Field crop: maize
Growth stage: 2
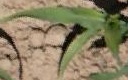
Species: maize